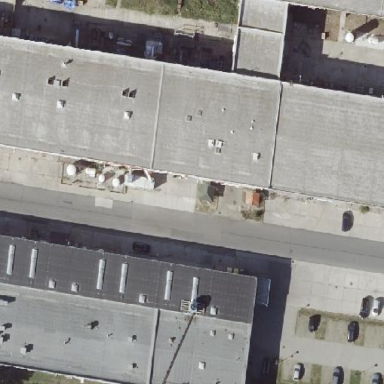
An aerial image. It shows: Industrial building.